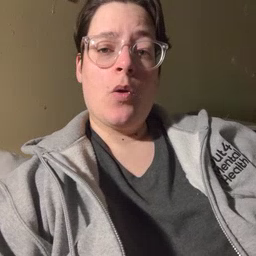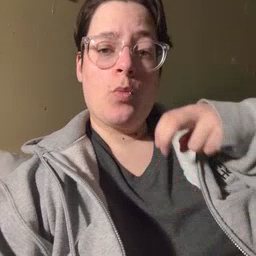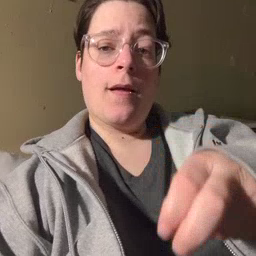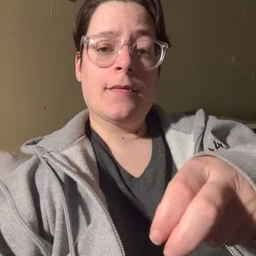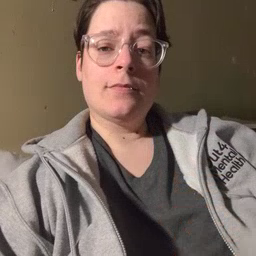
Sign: ride